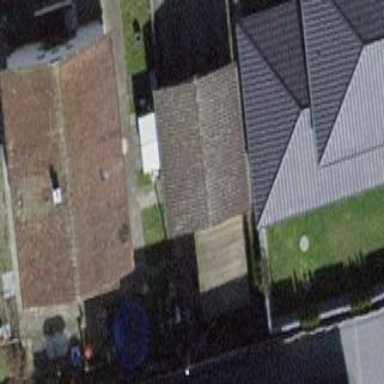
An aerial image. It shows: Garage building.